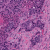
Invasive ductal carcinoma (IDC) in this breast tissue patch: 1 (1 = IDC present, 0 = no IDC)